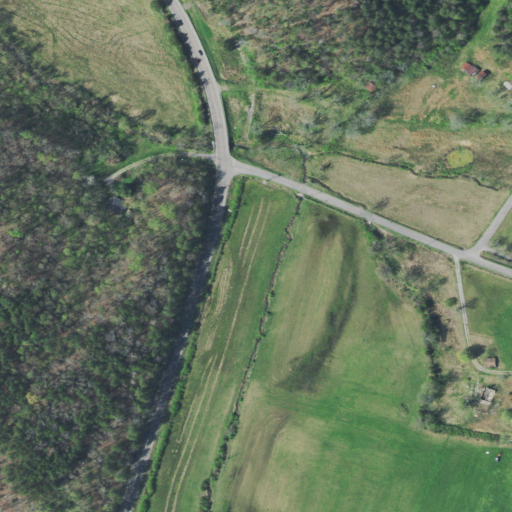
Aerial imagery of valley in Tennessee named Matlock Valley containing pasture, deciduous forest, mixed forest, open development, low intensity development, evergreen forest, and shrub